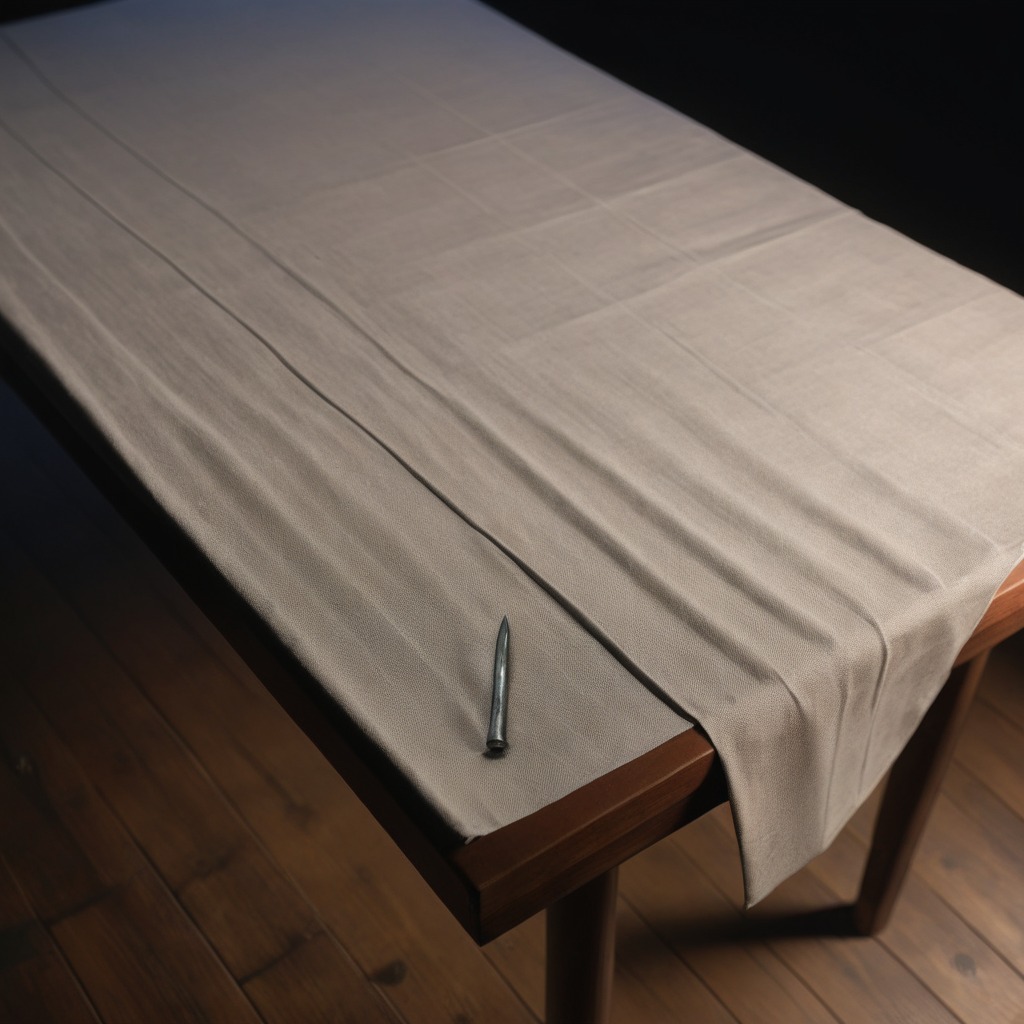
An iron nail is lying on the wooden table.